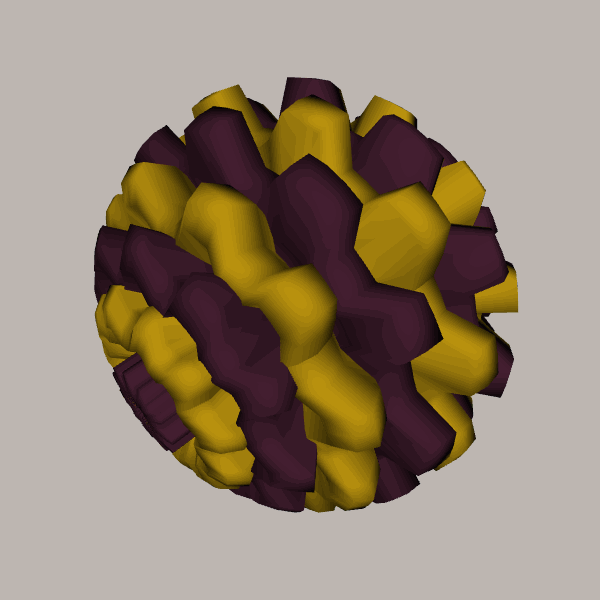
Background: light